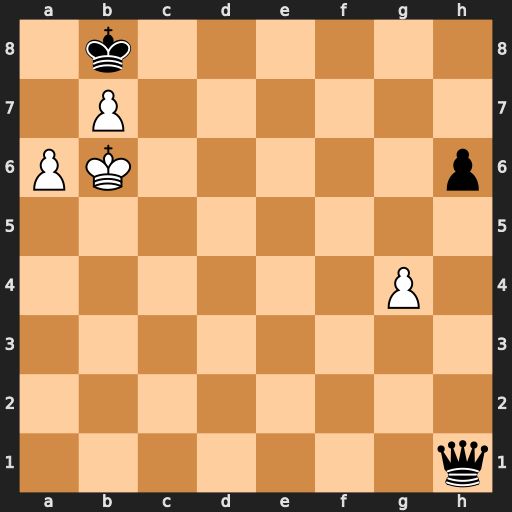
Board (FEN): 1k6/1P6/PK5p/8/6P1/8/8/7q
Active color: w
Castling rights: -
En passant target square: -
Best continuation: a7#